Aerial crown-view tile of a tropical tree (Barro Colorado Island, Panama), acquired 20250217:
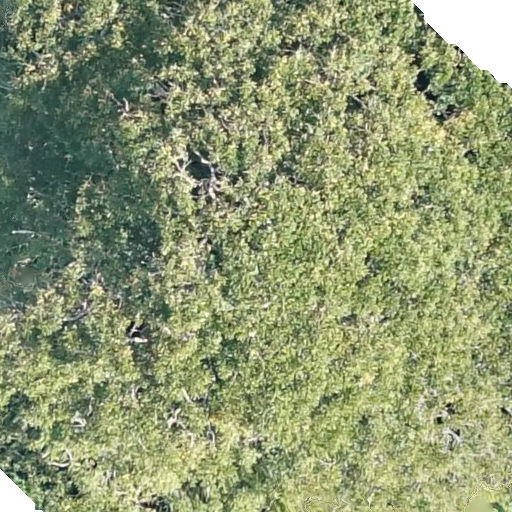
Species: Dipteryx oleifera
GBIF accepted scientific name: Dipteryx oleifera
Crown area: 567.106 m²